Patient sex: M
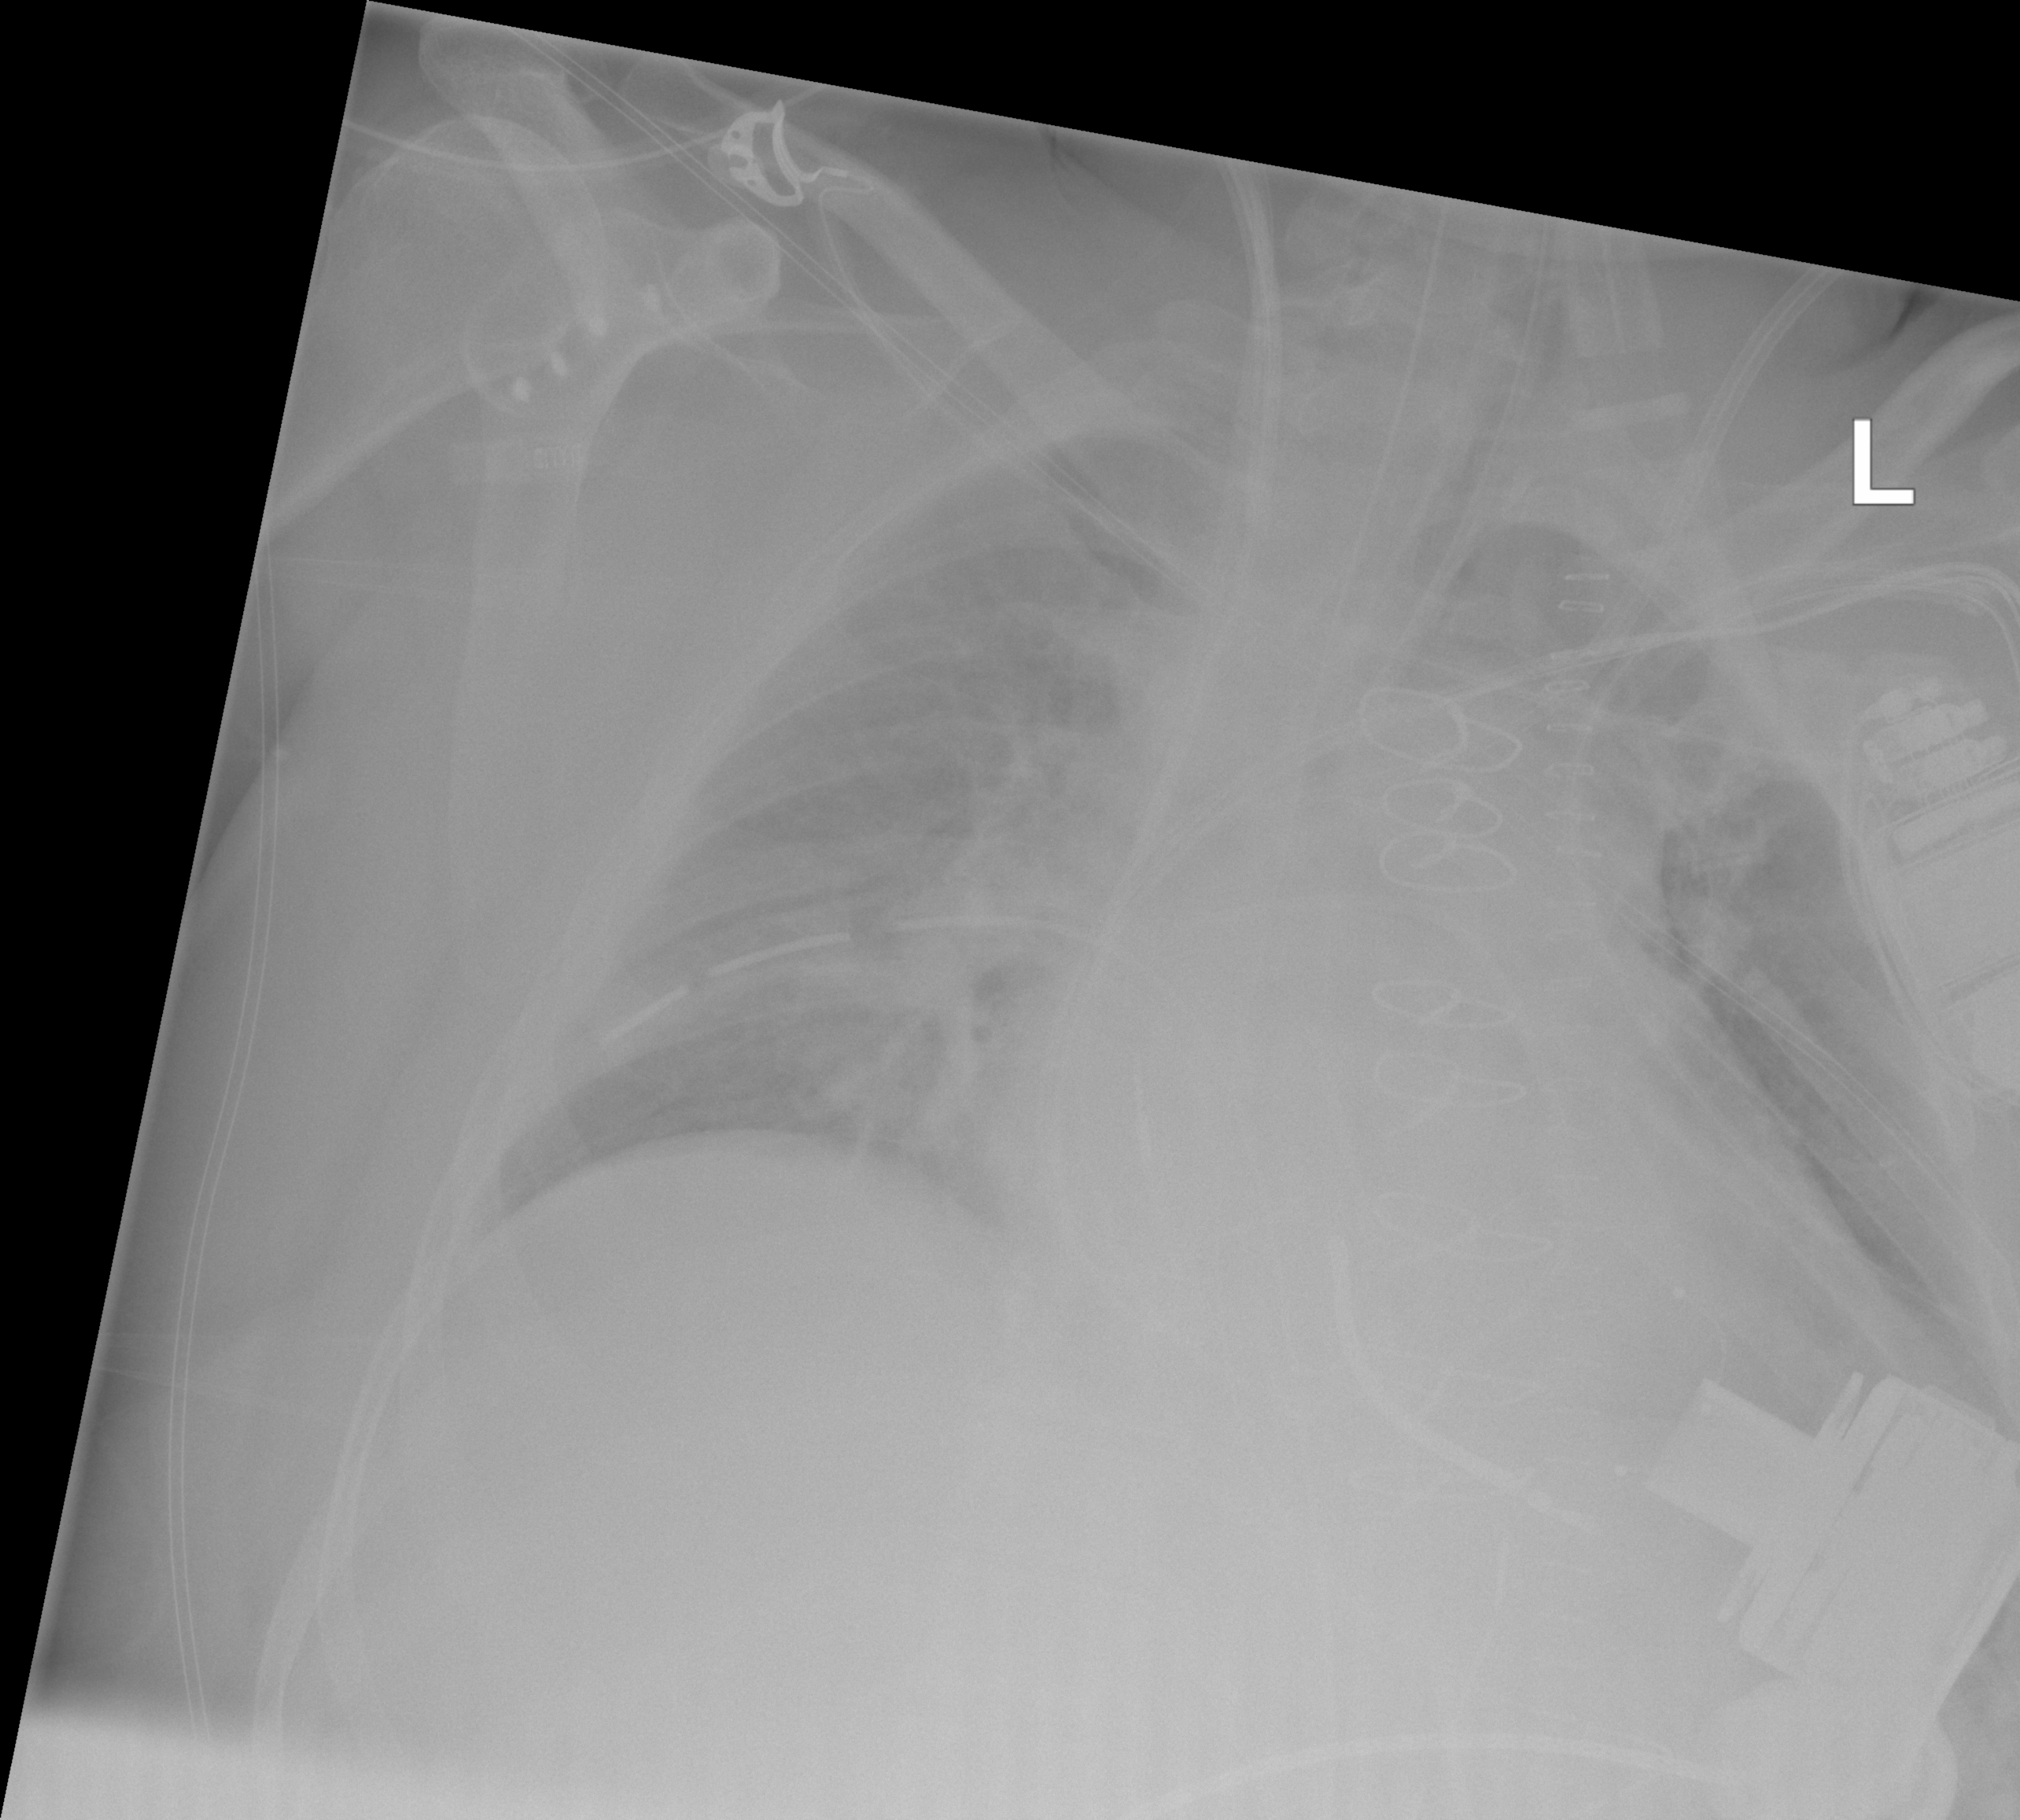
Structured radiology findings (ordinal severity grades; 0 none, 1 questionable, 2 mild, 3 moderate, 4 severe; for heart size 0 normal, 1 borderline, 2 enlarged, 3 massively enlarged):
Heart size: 2
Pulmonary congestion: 0
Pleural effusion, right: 0
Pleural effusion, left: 0
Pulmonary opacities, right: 0
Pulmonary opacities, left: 0
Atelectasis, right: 2
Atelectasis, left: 2